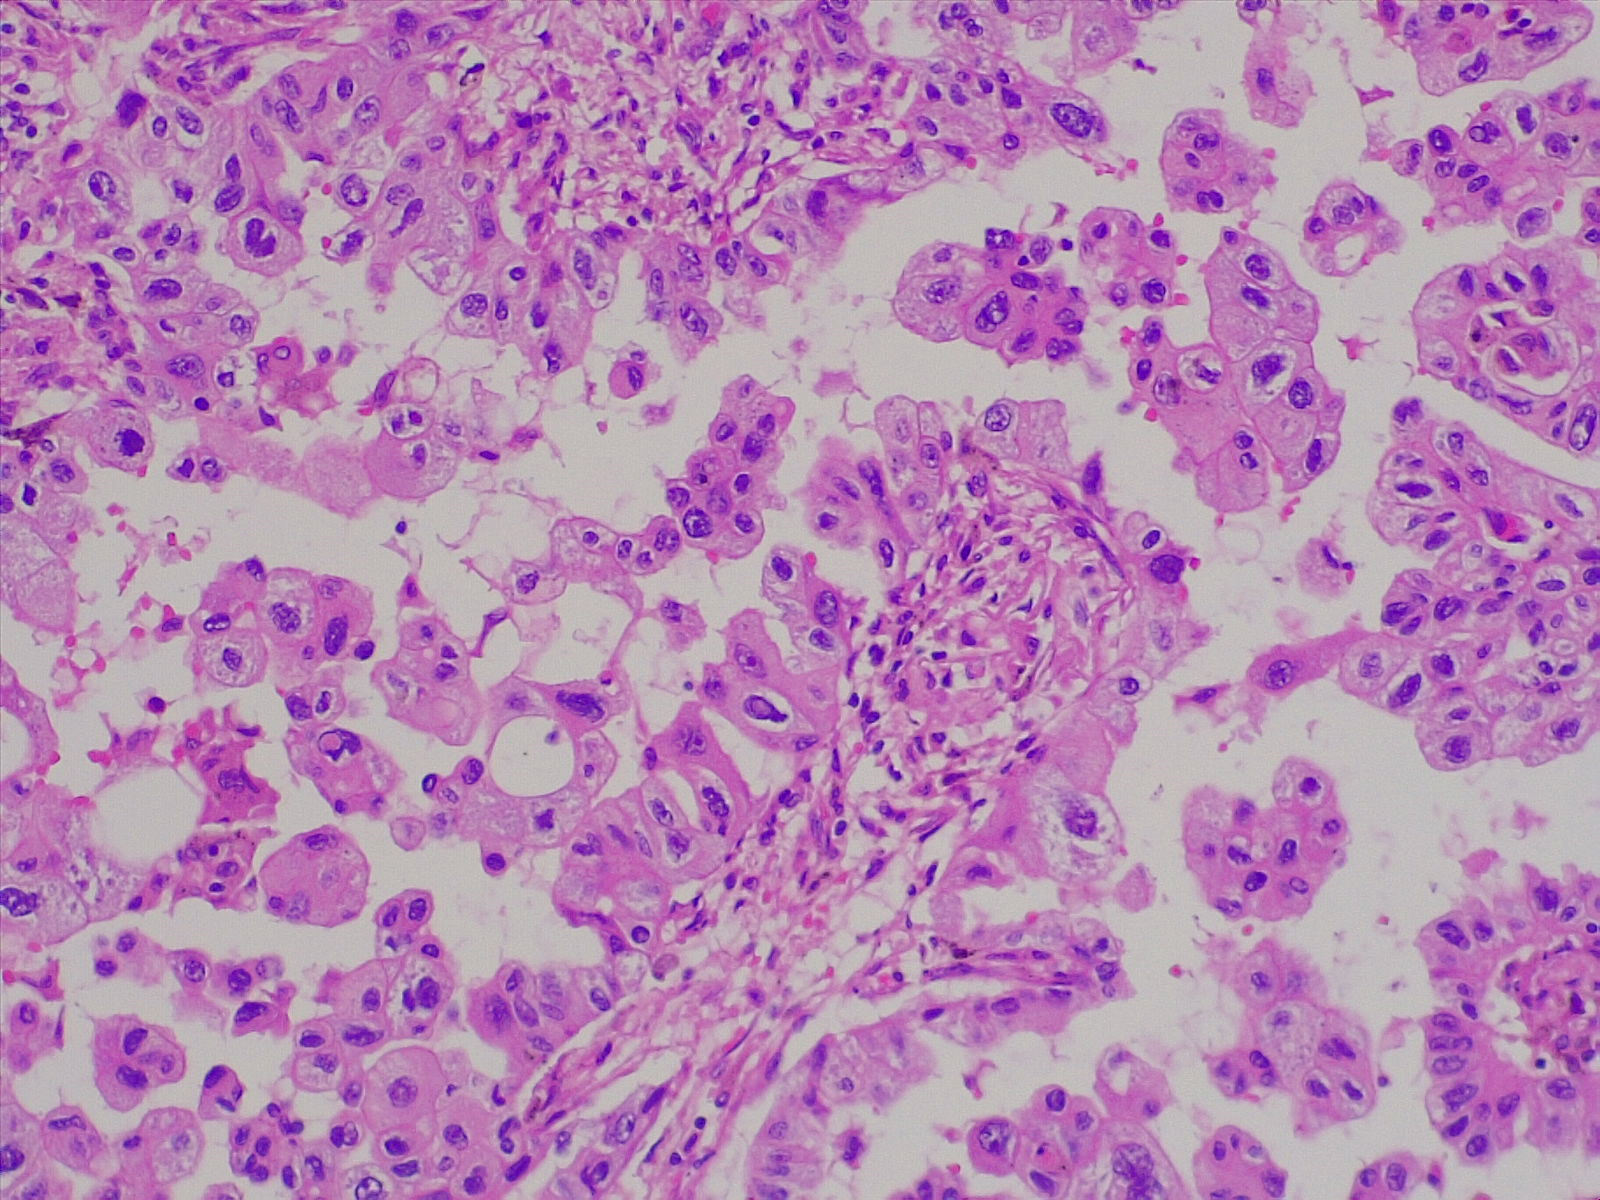
Label: lung adenocarcinoma, moderately differentiated